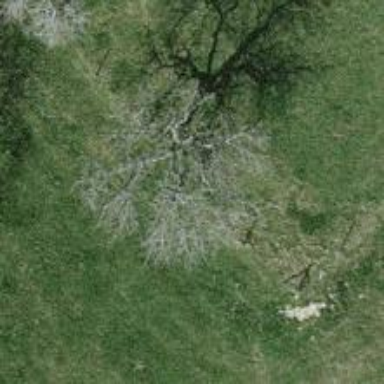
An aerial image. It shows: Beautiful tree in nature.